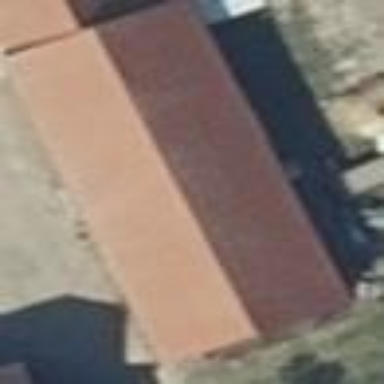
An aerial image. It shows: Building with gabled roof. The roof is oriented along the building and has red color.